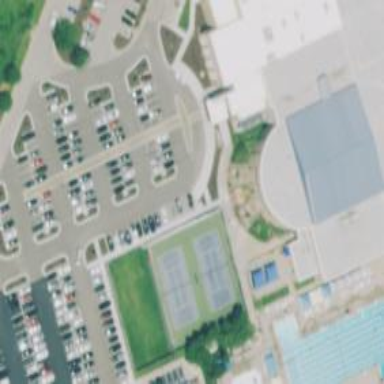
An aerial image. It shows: Tennis court in leisure pitch.